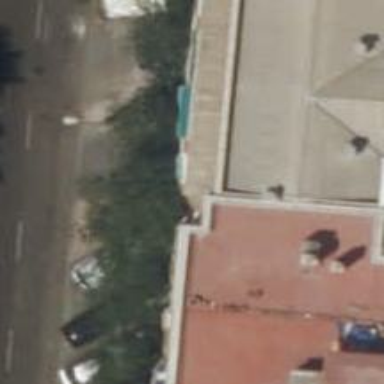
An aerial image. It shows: Restaurant.